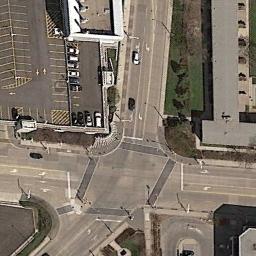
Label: intersection